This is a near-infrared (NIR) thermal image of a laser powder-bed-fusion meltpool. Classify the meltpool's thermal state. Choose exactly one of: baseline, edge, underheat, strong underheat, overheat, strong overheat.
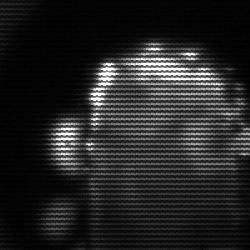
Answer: baseline